Question: I have a form where the user will enter the AWS Account Name, AWS Access Key, and AWS Secret Key and click submit to add the information to a table in a database. How would I validate the keys prior to them being added to the database?

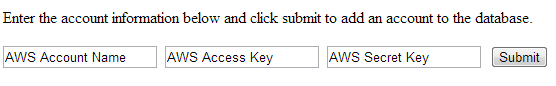
Answer: The only reliable way to confirm not only the format, but also the validity of the keys, is to perform an operation using them.
Do something simple with the EC2 API that requires all three factors prior to storing them in the DB.
On a side note, be sure you properly secure this database. If it is compromised, so will be as many AWS accounts as you store the credentials to.